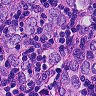
Metastatic tissue present: yes